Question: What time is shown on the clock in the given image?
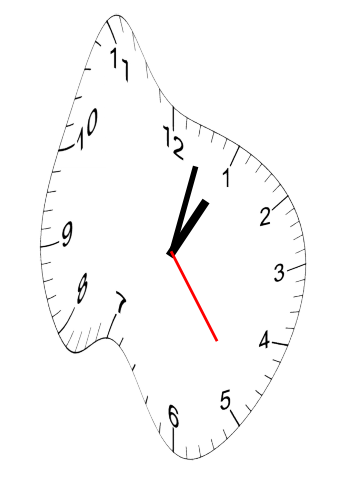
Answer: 01:02:24